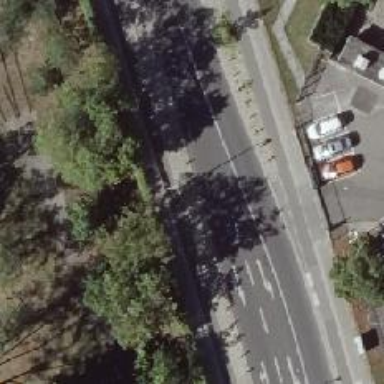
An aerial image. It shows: Asphalt sidewalk that is also designated as cycleway.